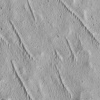
Atmospheric dust classification: not_dusty